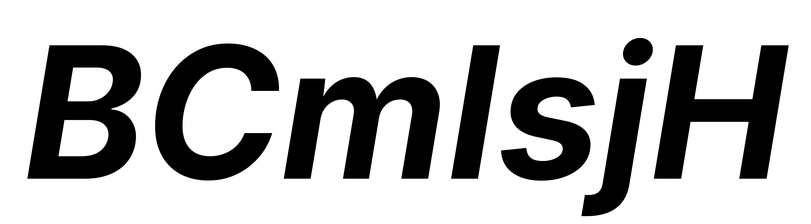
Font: Inter-Italic_Bold_Italic